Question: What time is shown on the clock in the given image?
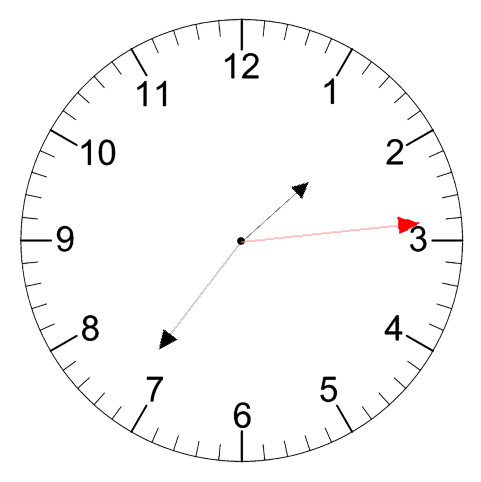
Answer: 01:36:14